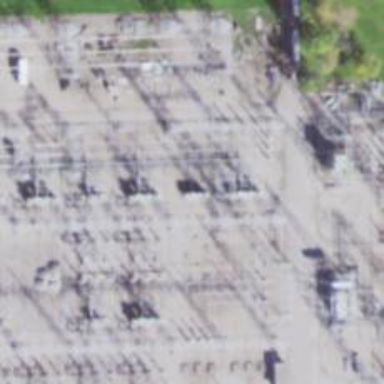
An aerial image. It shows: Switch used for power control.